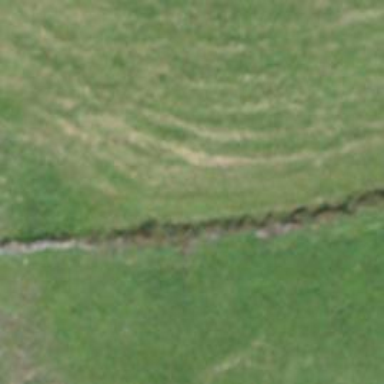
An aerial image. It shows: Dry stone wall barrier.